Aerial crown-view tile of a tropical tree (Barro Colorado Island, Panama), acquired 20250414:
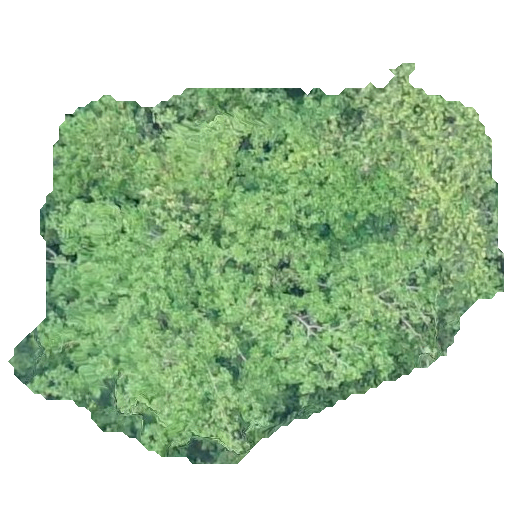
Species: Hura crepitans
GBIF accepted scientific name: Hura crepitans
Crown area: 207.411 m²